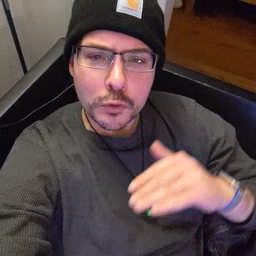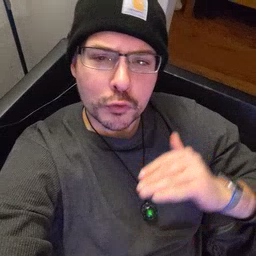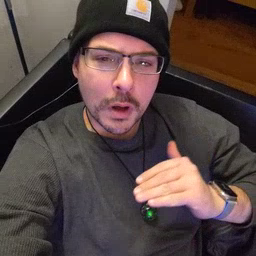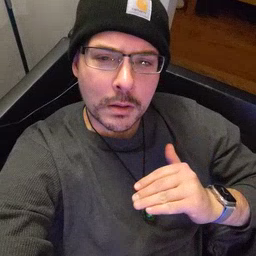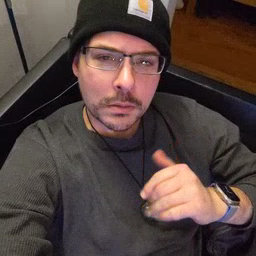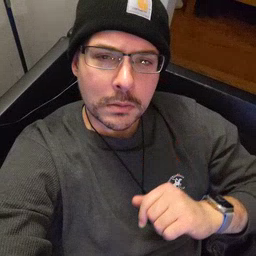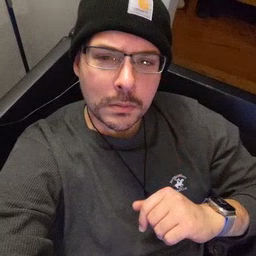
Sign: child